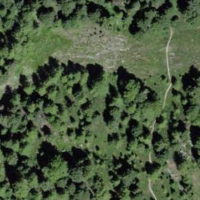
EUNIS habitat code: 44
Species observed at this site:
Rhododendron ferrugineum